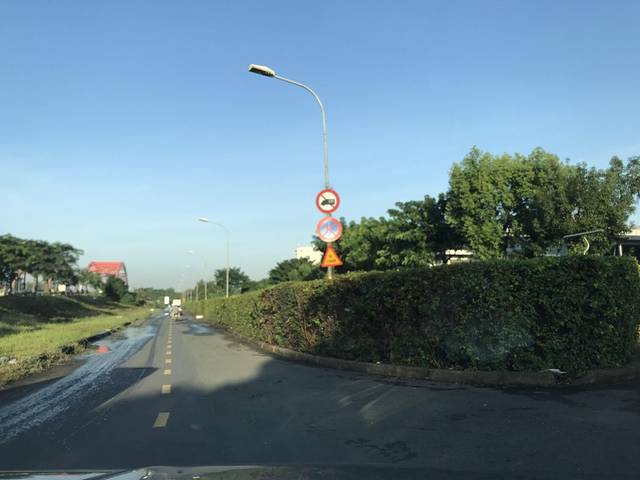
Region: Vietnam
Coordinates: 10.729, 106.694